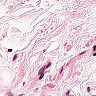
Metastatic tissue present: no